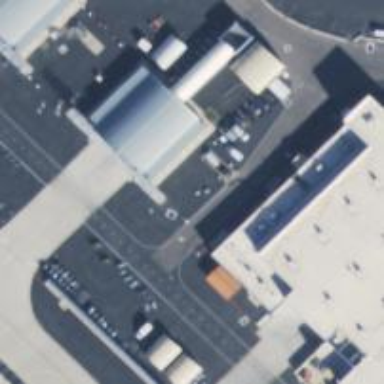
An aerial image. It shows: Building that is hangar at the airport.